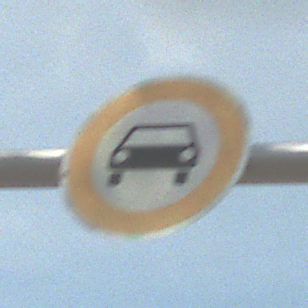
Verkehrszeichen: VerbotKraftwagen
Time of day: Midday
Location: Outdoor (Suburban)
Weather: PartlyCloudy
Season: Summer
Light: Natural